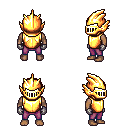
a pixel art fantasy rpg character, male body template, human, dark skin, gold chest armor, magenta pants, red plain hairstyle, gold helm, metal gloves, four views (front, back, left, right), 2x2 character sprite sheet, small pixel art, hard edges, no anti-aliasing